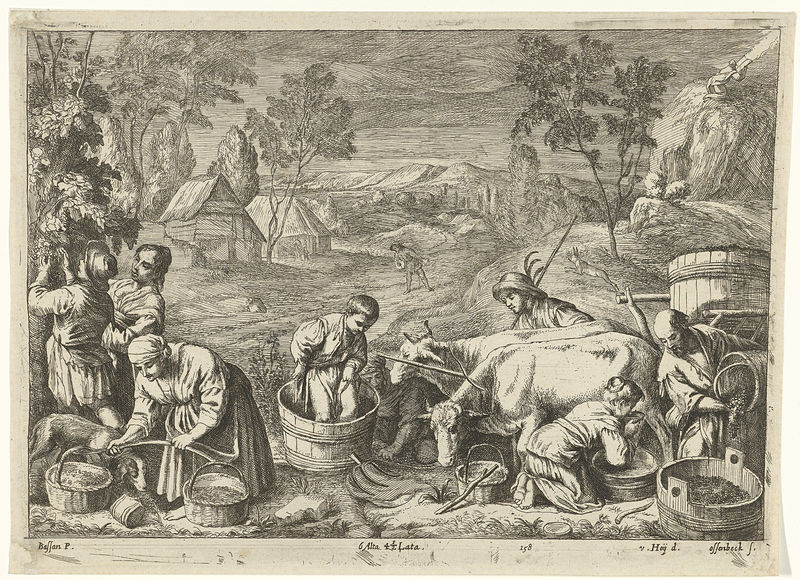
Titel: Herfst
Künstler: Jan van Ossenbeeck
Standort: Amsterdam
Institution: Rijksmuseum
Schlagwörter: femmes, gravure, arbre, campagne, fermier, champs, paniers, vaches, fermiers, raisin, vendange, homems, panie, foulon